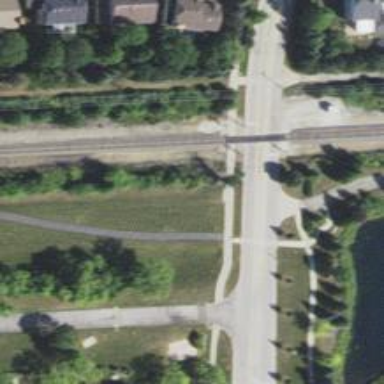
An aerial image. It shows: Railway crossing.